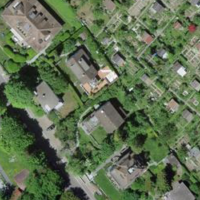
EUNIS habitat code: 55
Species observed at this site:
Rumex sanguineus
Allium ursinum
Veronica filiformis
Podarcis muralis
Iberis sempervirens
Helix pomatia
Narcissus poeticus
Euphorbia lathyris
Convallaria majalis
Humulus lupulus
Sedum album
Lamium maculatum
Buxus sempervirens
Centranthus ruber
Chelidonium majus
Ficaria verna
Bellis perennis
Cornus sanguinea